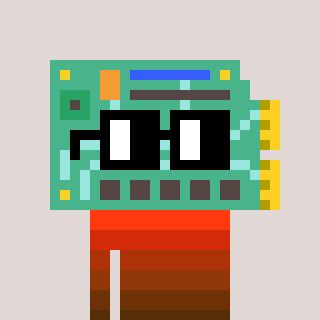
a pixel art character with square black glasses, a chipboard-shaped head and a bluegrey-colored body on a warm background